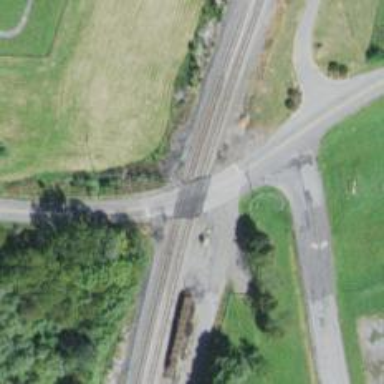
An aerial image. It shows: Level crossing along the railway.